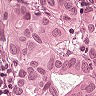
Metastatic tissue present: yes